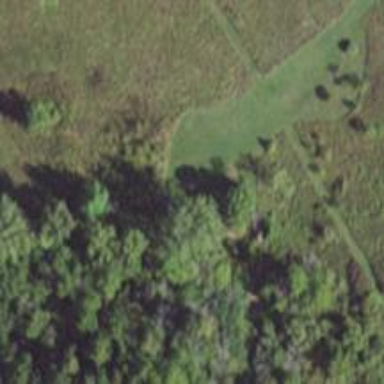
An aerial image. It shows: Disc golf basket.